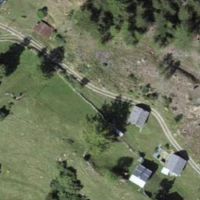
EUNIS habitat code: 43
Species observed at this site:
Anthus spinoletta